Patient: sex M, age 65
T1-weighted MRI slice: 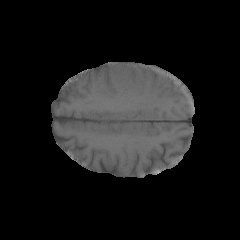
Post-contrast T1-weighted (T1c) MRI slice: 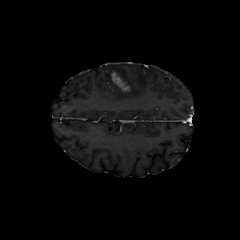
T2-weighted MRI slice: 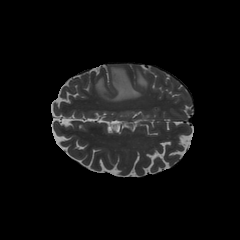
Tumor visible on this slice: yes
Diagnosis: Glioblastoma, IDH-wildtype
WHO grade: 4